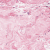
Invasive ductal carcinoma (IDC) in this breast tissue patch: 0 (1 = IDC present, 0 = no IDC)